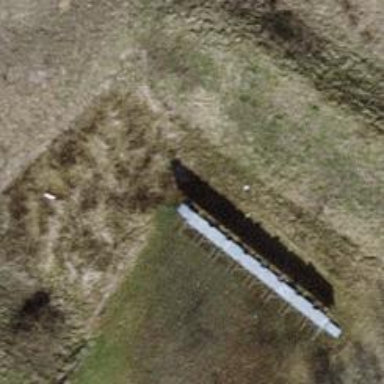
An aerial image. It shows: Retaining wall.